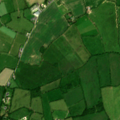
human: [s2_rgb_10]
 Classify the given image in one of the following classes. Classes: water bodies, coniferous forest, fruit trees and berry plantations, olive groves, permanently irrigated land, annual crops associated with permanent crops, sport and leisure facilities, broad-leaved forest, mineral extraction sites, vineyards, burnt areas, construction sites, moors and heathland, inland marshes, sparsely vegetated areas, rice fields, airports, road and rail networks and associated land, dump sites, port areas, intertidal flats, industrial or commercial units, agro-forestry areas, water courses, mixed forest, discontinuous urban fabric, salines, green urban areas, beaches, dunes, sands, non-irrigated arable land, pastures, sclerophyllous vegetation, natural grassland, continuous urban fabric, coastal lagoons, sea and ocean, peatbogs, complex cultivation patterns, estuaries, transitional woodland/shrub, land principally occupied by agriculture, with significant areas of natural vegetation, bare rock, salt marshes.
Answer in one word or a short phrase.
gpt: non-irrigated arable land, pastures